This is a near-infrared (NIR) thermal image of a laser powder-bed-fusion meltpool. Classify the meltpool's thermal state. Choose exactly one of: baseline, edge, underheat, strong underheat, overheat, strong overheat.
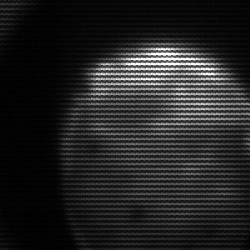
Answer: edge